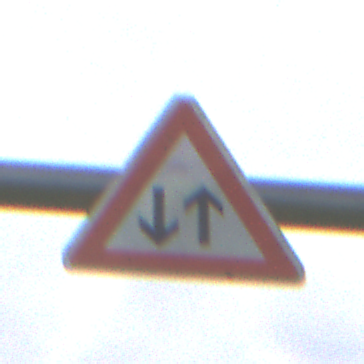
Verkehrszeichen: Gegenverkehr
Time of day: MorningAfternoon
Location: Outdoor (Suburban)
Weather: PartlyCloudy
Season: NotSpecified
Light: Natural